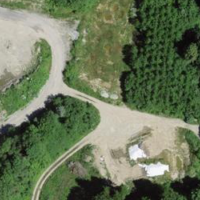
EUNIS habitat code: 56
Species observed at this site:
Dipsacus fullonum
Nemobius sylvestris
Pseudochorthippus parallelus
Gomphocerippus rufus
Chorthippus brunneus
Chorthippus biguttulus